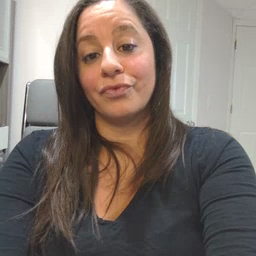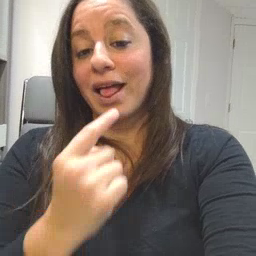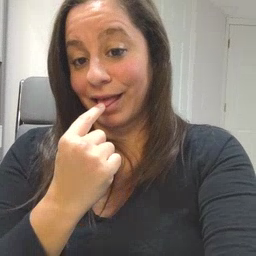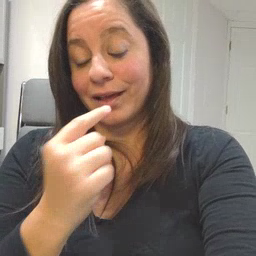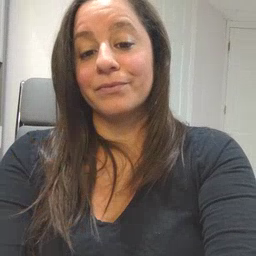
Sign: tongue